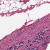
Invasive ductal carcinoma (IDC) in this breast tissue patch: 1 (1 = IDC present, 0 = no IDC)